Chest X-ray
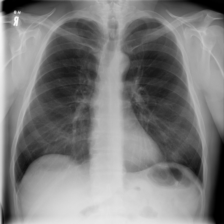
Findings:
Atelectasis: negative
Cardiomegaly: negative
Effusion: negative
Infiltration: negative
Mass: negative
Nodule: negative
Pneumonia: negative
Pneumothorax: negative
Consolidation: negative
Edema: negative
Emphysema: negative
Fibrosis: negative
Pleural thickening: negative
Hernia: negative